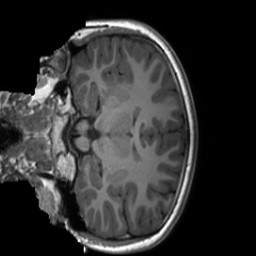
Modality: T1w
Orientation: coronal
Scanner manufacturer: siemens
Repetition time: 2.3 s
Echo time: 0.00229 s